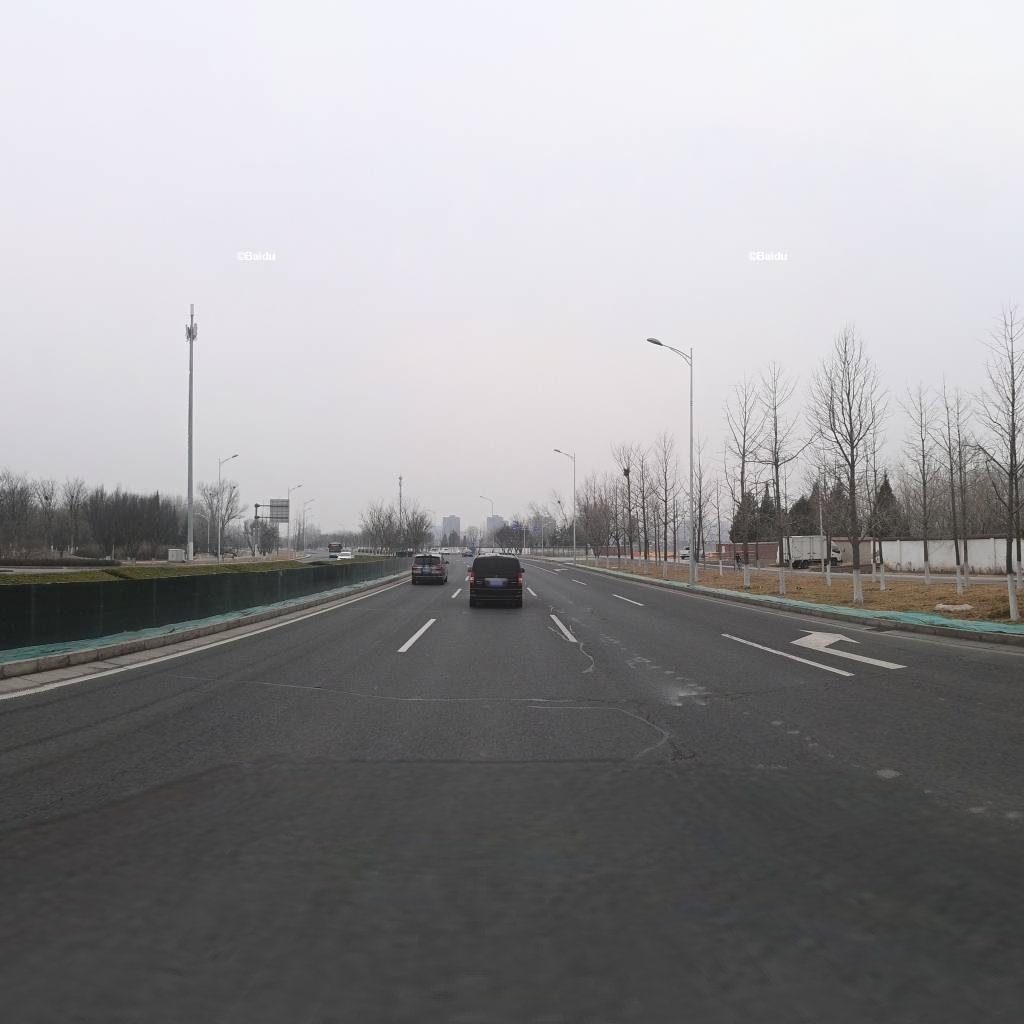
Region: Haidian
Road damage annotations: longitudinal patch, transverse patch, longitudinal patch, transverse crack